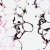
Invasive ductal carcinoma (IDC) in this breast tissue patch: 0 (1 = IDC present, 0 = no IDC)